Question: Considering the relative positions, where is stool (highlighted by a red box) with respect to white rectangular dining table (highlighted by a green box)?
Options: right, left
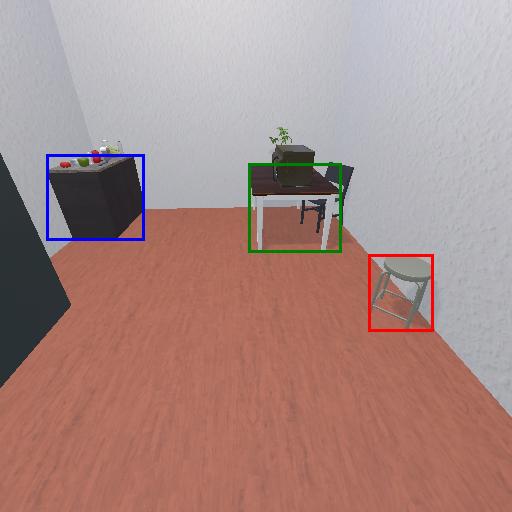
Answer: right